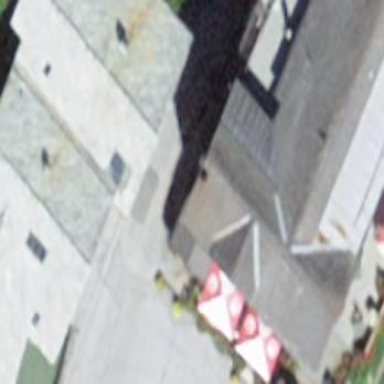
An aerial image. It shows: Building that is combination of restaurant and hotel.